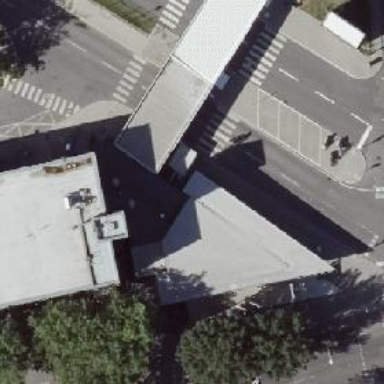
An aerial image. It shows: Motorcycle shop.